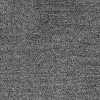
Atmospheric dust classification: dusty